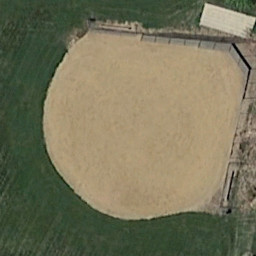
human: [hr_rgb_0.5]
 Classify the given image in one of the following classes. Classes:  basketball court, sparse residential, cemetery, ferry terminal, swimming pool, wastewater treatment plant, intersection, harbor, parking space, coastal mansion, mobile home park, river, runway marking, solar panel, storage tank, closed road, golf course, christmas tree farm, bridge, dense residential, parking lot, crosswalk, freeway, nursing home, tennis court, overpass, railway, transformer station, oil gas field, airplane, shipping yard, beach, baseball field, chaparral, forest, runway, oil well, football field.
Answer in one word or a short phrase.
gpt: baseball field